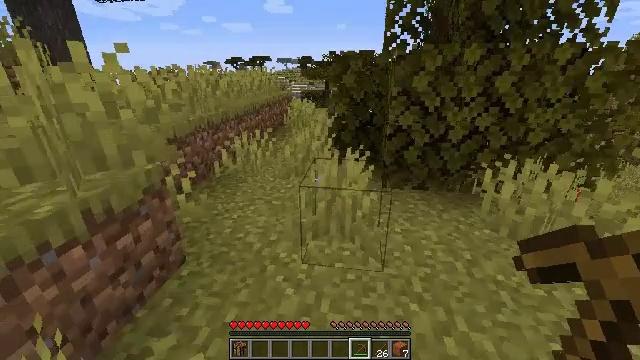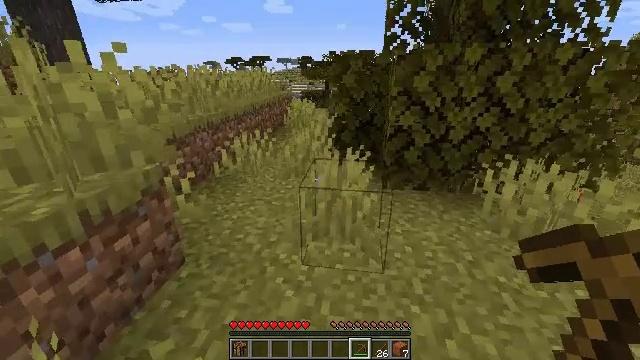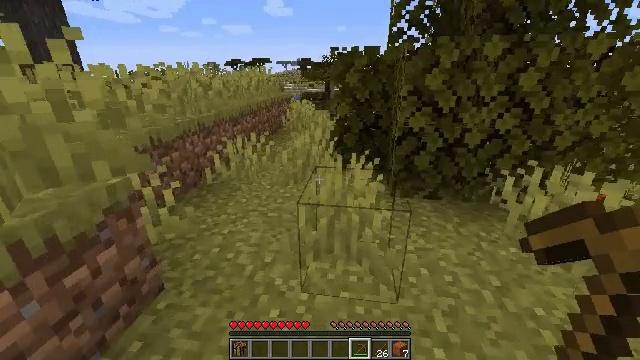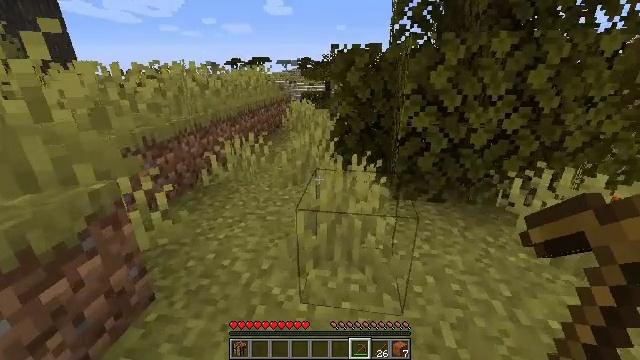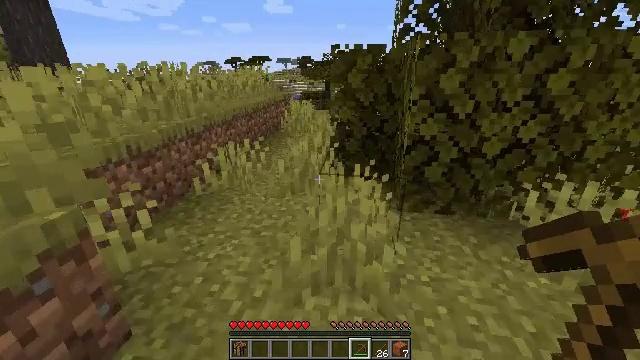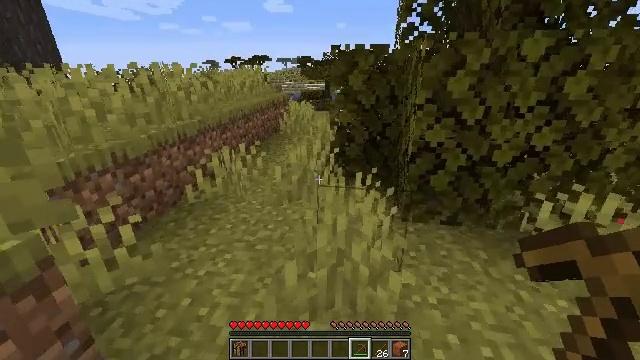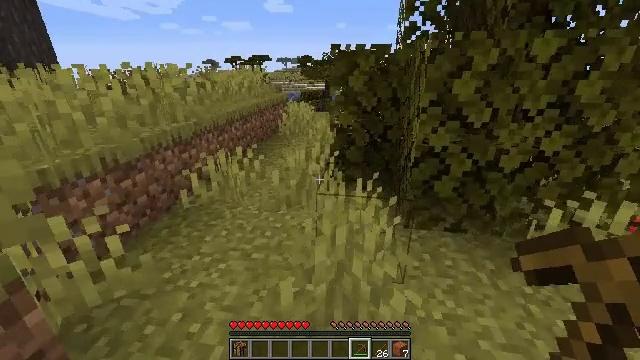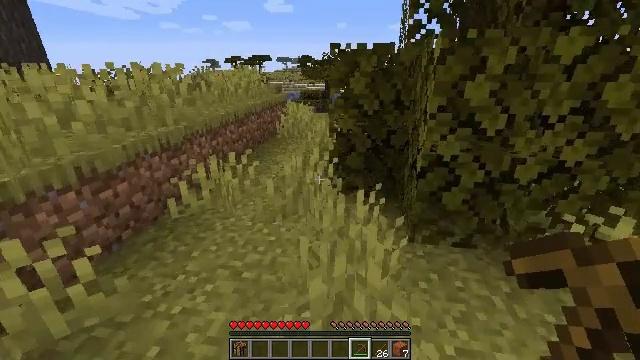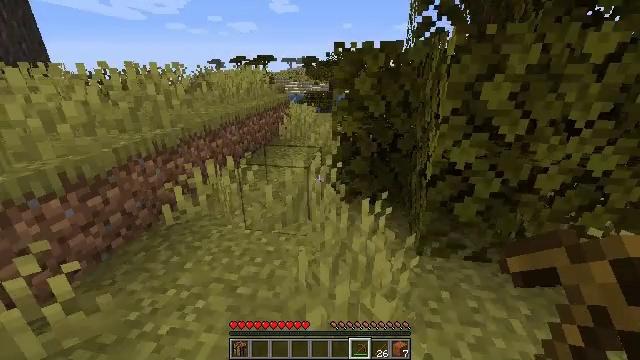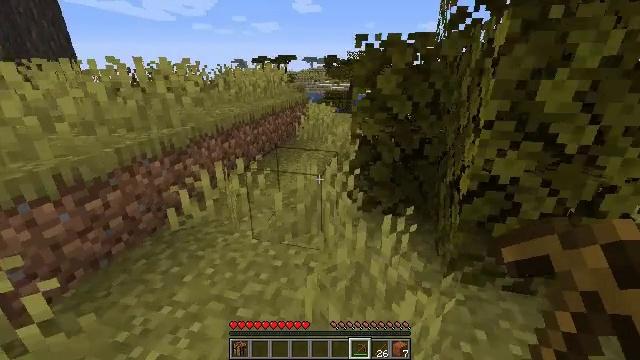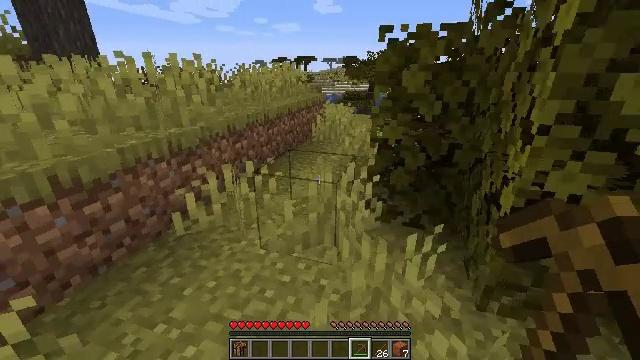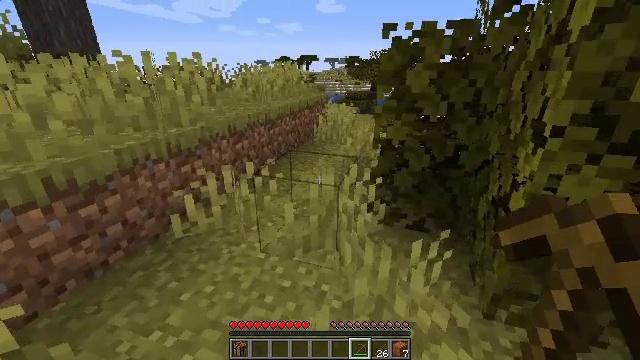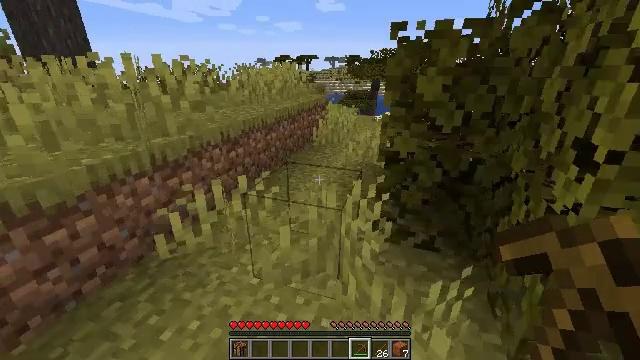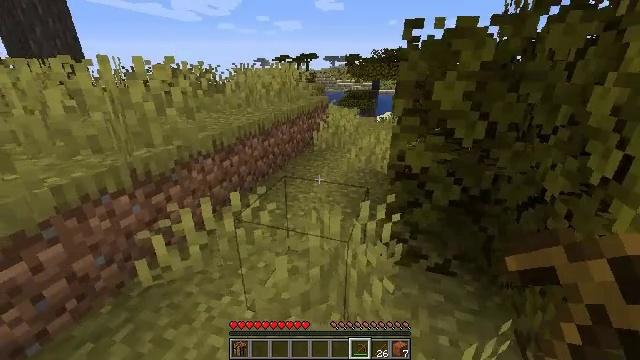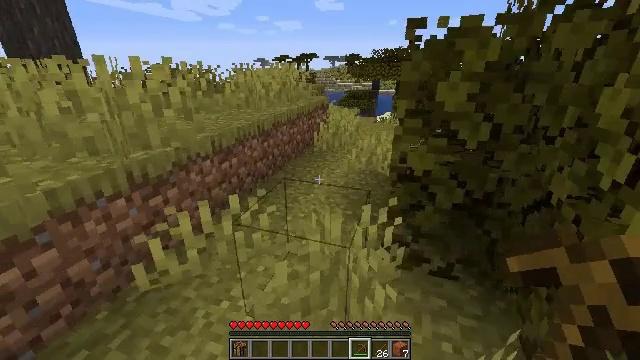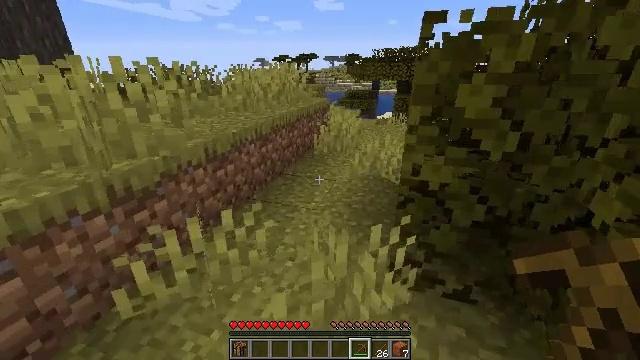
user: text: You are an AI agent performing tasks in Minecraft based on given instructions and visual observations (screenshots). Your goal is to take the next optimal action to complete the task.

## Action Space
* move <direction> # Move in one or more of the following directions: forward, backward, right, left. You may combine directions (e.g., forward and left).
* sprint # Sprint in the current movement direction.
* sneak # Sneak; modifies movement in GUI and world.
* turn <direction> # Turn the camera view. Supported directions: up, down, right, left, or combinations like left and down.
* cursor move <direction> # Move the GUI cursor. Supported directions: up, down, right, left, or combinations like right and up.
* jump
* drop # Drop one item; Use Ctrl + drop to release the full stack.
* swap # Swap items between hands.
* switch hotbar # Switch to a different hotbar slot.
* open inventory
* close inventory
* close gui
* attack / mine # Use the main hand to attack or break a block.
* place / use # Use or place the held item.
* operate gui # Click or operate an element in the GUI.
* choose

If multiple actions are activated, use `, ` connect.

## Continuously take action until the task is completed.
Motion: motion action
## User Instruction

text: Mine the grass in the plains.
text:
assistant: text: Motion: move forward
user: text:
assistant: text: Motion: move forward
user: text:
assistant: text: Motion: move forward
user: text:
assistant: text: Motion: move forward
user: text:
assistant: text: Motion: move forward
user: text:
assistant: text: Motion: move forward
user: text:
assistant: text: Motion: move forward
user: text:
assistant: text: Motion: move forward
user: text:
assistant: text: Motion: move forward, turn left
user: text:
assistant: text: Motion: move forward, turn left
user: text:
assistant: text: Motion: move forward
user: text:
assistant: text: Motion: move forward
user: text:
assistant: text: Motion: move forward
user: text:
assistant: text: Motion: move forward
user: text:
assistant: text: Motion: move forward
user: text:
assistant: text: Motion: move forward
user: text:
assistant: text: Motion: move forward
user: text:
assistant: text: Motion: move forward
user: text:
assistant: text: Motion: move forward
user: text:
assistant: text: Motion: move forward
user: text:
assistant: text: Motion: move forward
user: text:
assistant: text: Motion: move forward, turn right
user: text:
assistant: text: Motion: move forward, turn right
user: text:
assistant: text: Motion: move forward, turn right
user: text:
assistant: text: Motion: move forward, turn right
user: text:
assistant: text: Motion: move forward
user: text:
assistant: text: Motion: move forward
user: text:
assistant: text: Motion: move forward
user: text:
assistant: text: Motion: move forward
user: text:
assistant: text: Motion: move forward